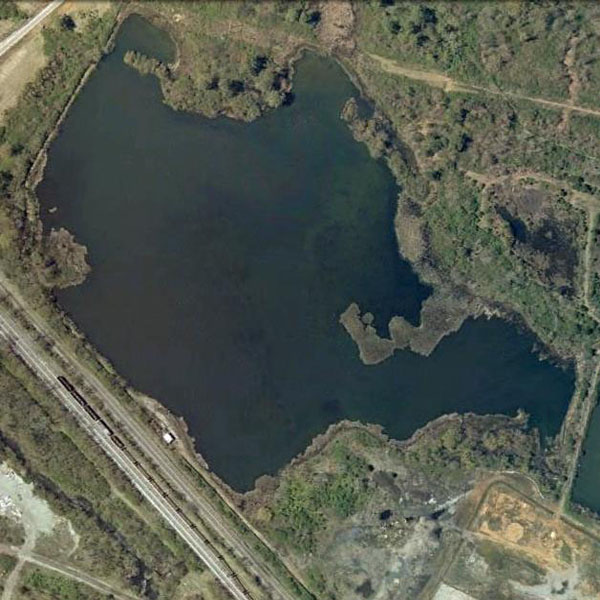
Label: Pond